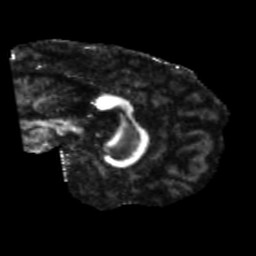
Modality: FA
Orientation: sagittal
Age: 66
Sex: male
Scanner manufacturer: siemens
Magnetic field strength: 3 T
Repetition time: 5.25 s
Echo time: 0.08 s